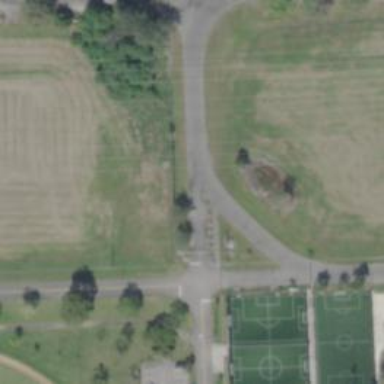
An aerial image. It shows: Cycling track located on leisure land.